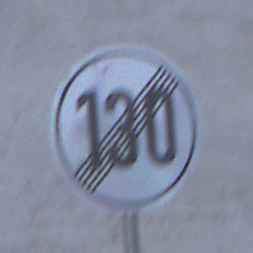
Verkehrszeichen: EndeGeschwindigkeit130
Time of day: SunriseSunset
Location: Outdoor (Urban)
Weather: Clear
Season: NotSpecified
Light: Natural